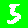
Digit: 5